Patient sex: F
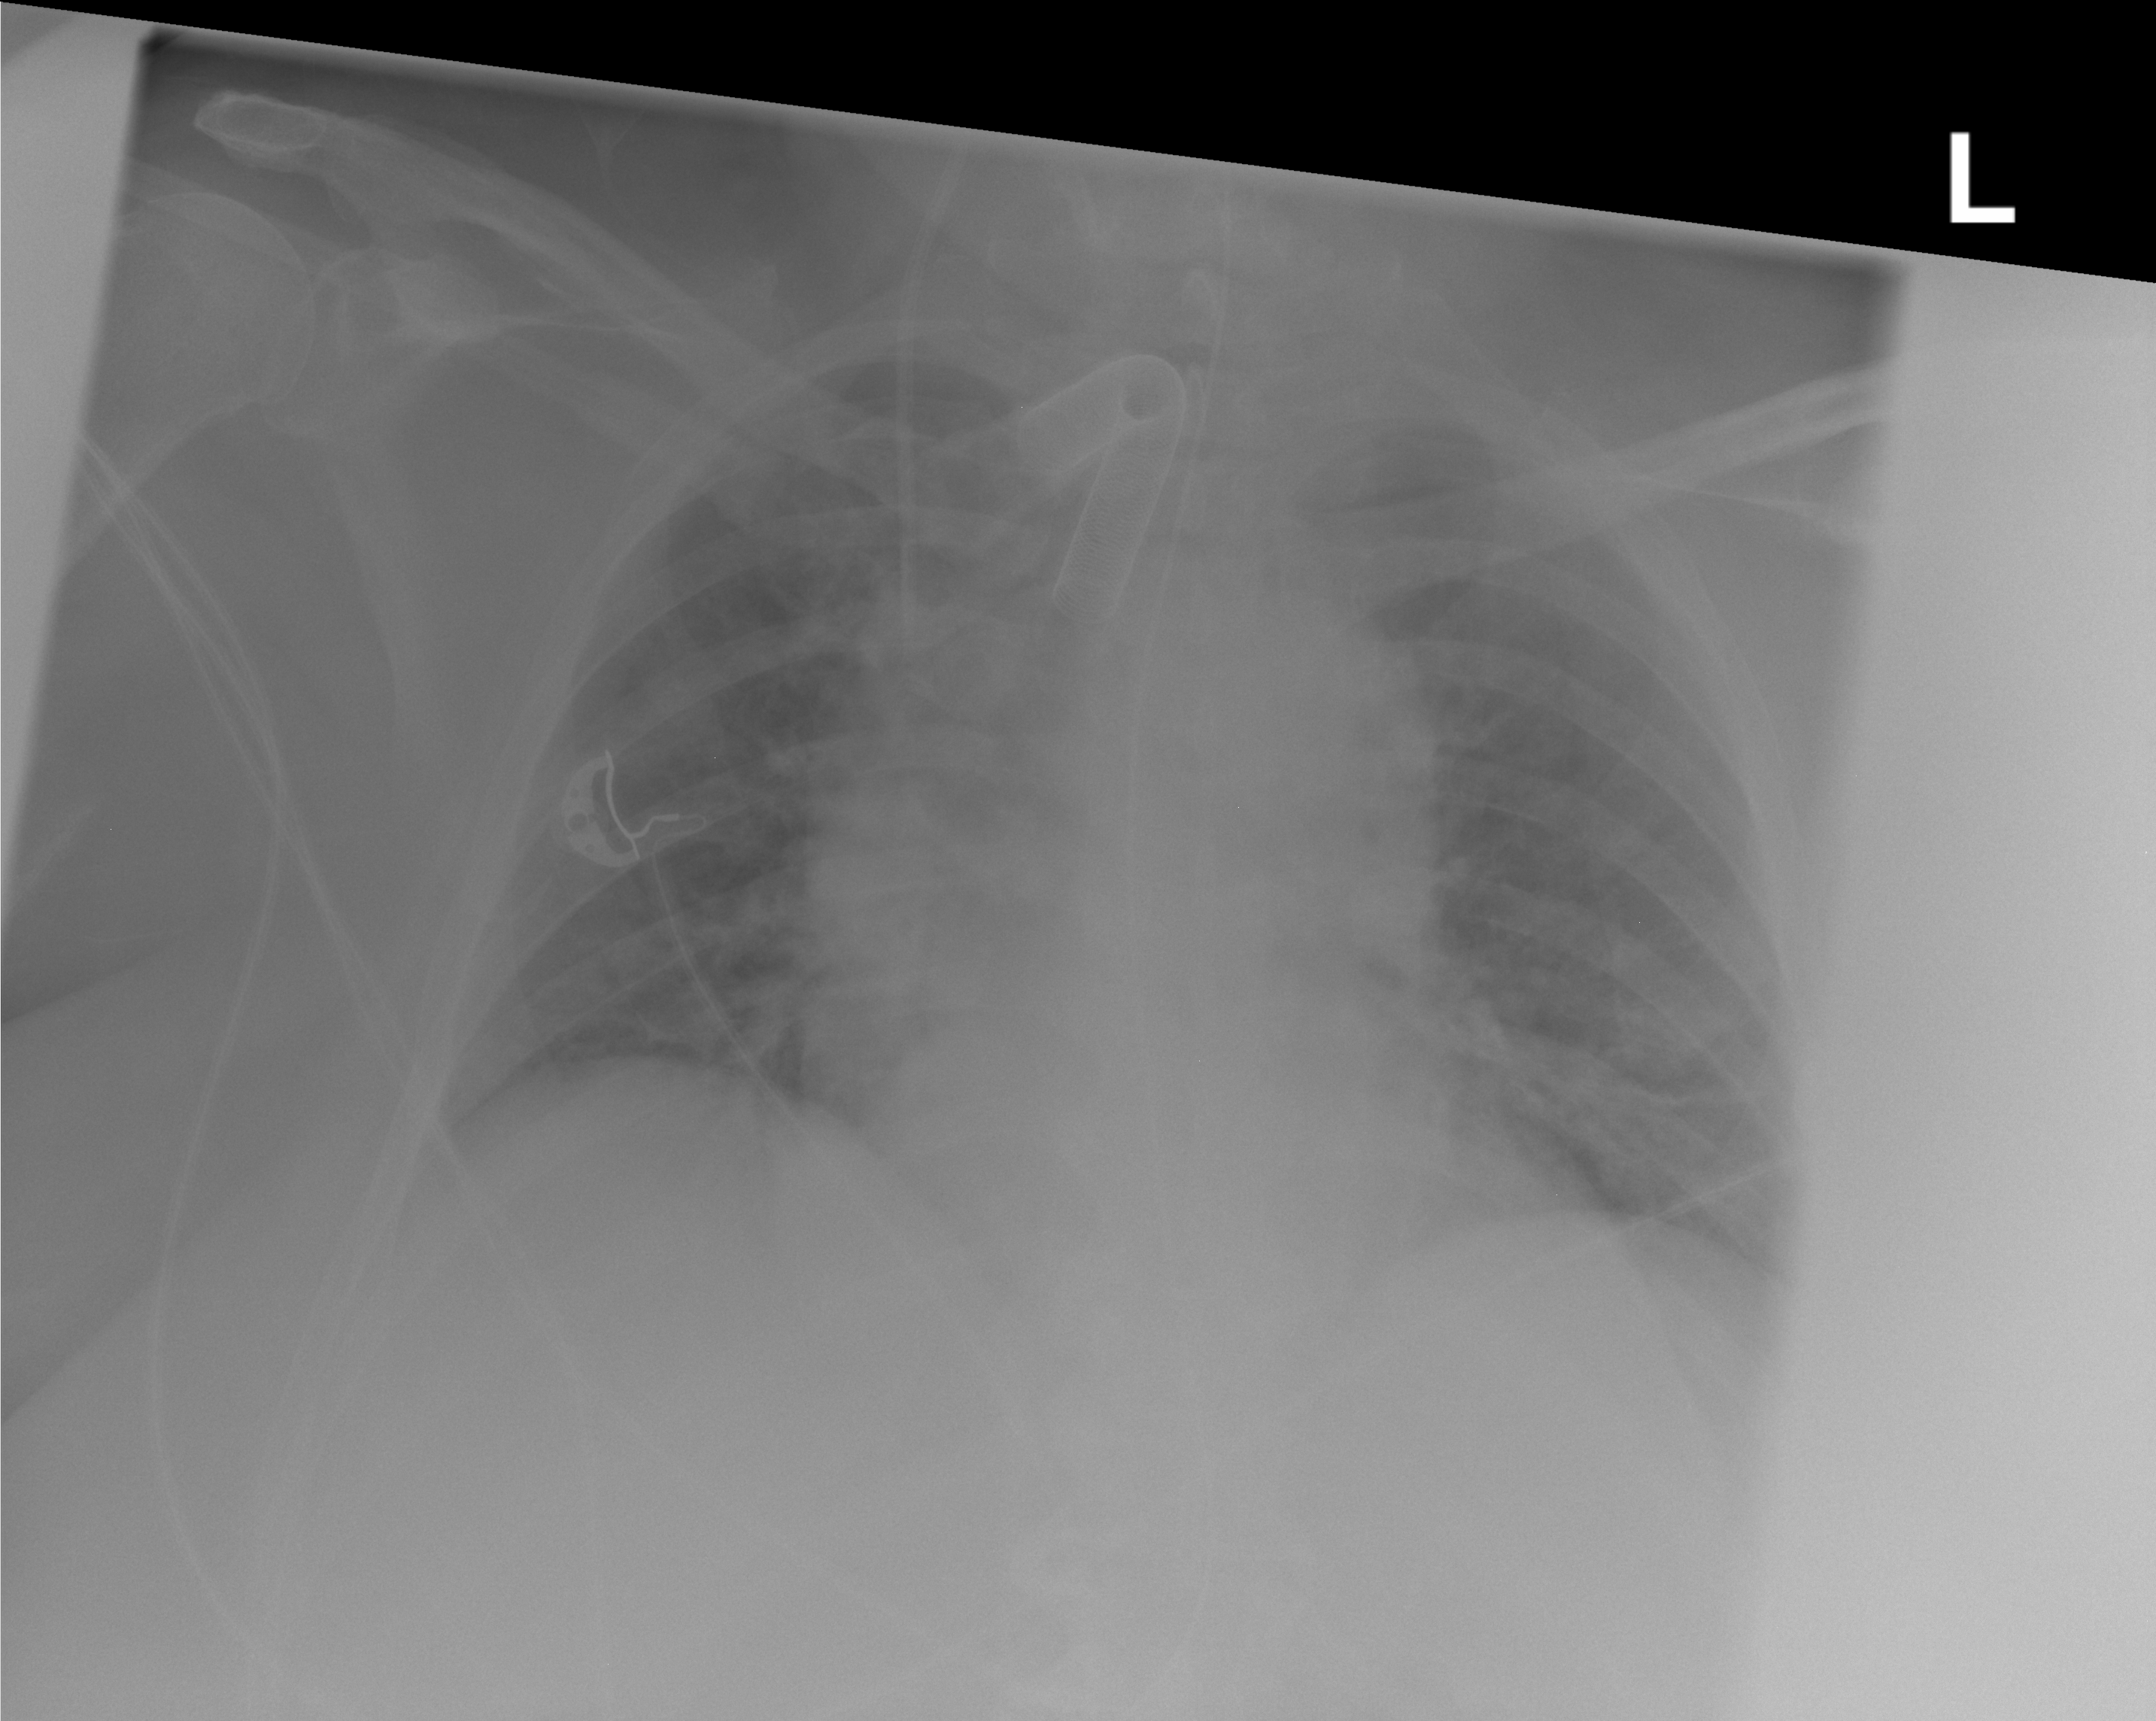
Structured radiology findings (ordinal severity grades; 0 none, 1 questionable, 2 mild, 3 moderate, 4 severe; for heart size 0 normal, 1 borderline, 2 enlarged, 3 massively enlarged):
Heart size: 2
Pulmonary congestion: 1
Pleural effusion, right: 0
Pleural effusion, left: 0
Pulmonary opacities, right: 0
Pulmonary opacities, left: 0
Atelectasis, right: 2
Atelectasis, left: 2